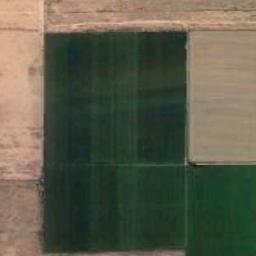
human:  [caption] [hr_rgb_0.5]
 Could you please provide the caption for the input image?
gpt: Several green rectangular farmlands are surrounded by the bare land .

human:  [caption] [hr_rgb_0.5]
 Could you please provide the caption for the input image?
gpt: Several neatly arranged green and tan mixed rectangular farmlands of different sizes .

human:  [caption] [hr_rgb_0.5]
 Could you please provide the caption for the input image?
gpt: There are some deep green and bare rectangular farmland .

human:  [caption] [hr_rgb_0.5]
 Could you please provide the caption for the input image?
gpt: There are plentiful rectangular farmlands of different shades .

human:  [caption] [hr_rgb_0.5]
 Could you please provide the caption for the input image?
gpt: There are several green rectangular farmlands and yellow ones .